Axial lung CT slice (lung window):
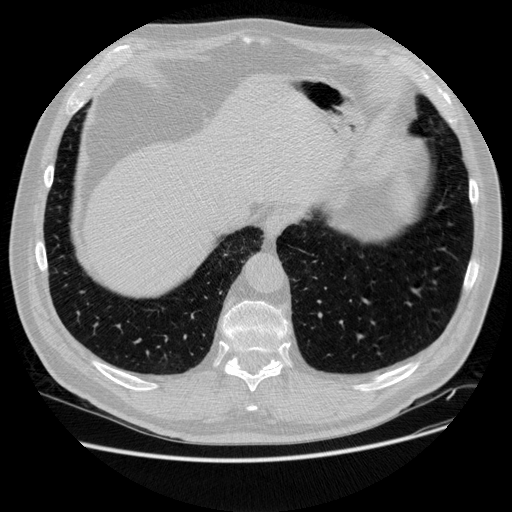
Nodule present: no